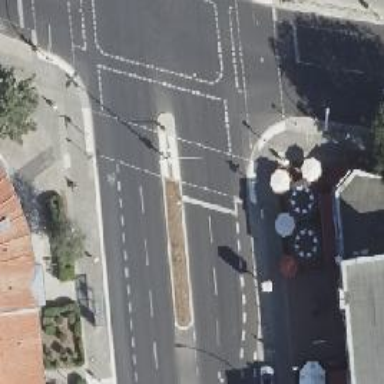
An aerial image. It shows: Road crossing with traffic signals.